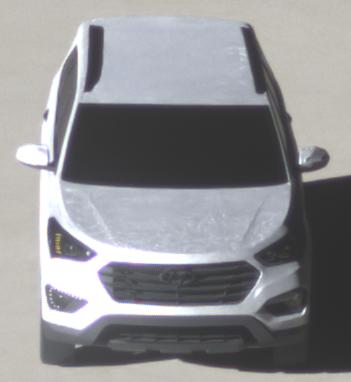
Make: Hyundai
Model: Santa Fe 2.4 GDI
Detailed model: Santa Fe (DM)
Model produced from: 2017/08
Model produced until: 2018/01
Doors: 5
Color: white
Road condition: wet road
Daytime: morning or afternoon
Contrast: high contrast